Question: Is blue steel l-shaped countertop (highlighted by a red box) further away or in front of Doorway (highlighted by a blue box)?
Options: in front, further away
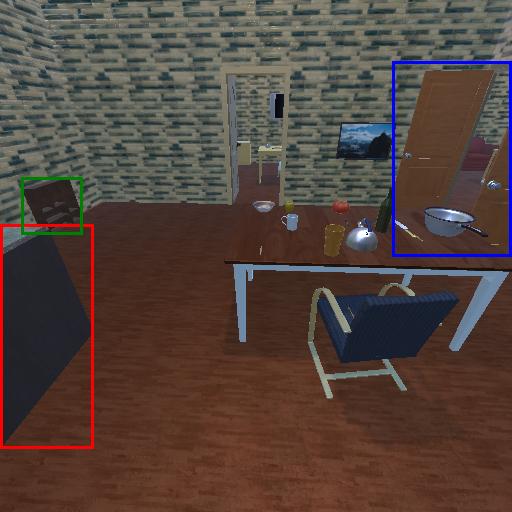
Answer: in front